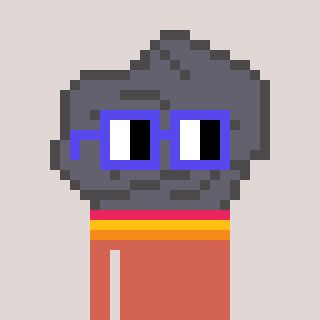
a pixel art character with square blue glasses, a rock-shaped head and a peachy-colored body on a warm background